Interaction volume radius: 10 \u00c5
Interaction volume height: 25 \u00c5
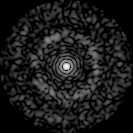
Disorder parameter: 0.8371